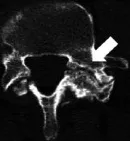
Typical images of Case 1. And at the preoperative site of pedicle cleft.
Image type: radiology (ct)